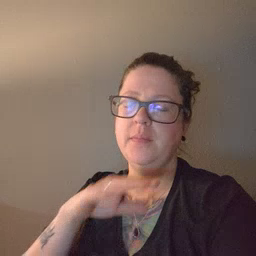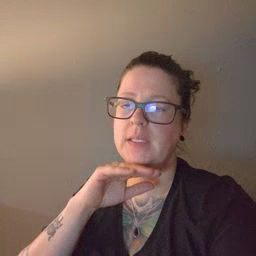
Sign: pig